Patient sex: M
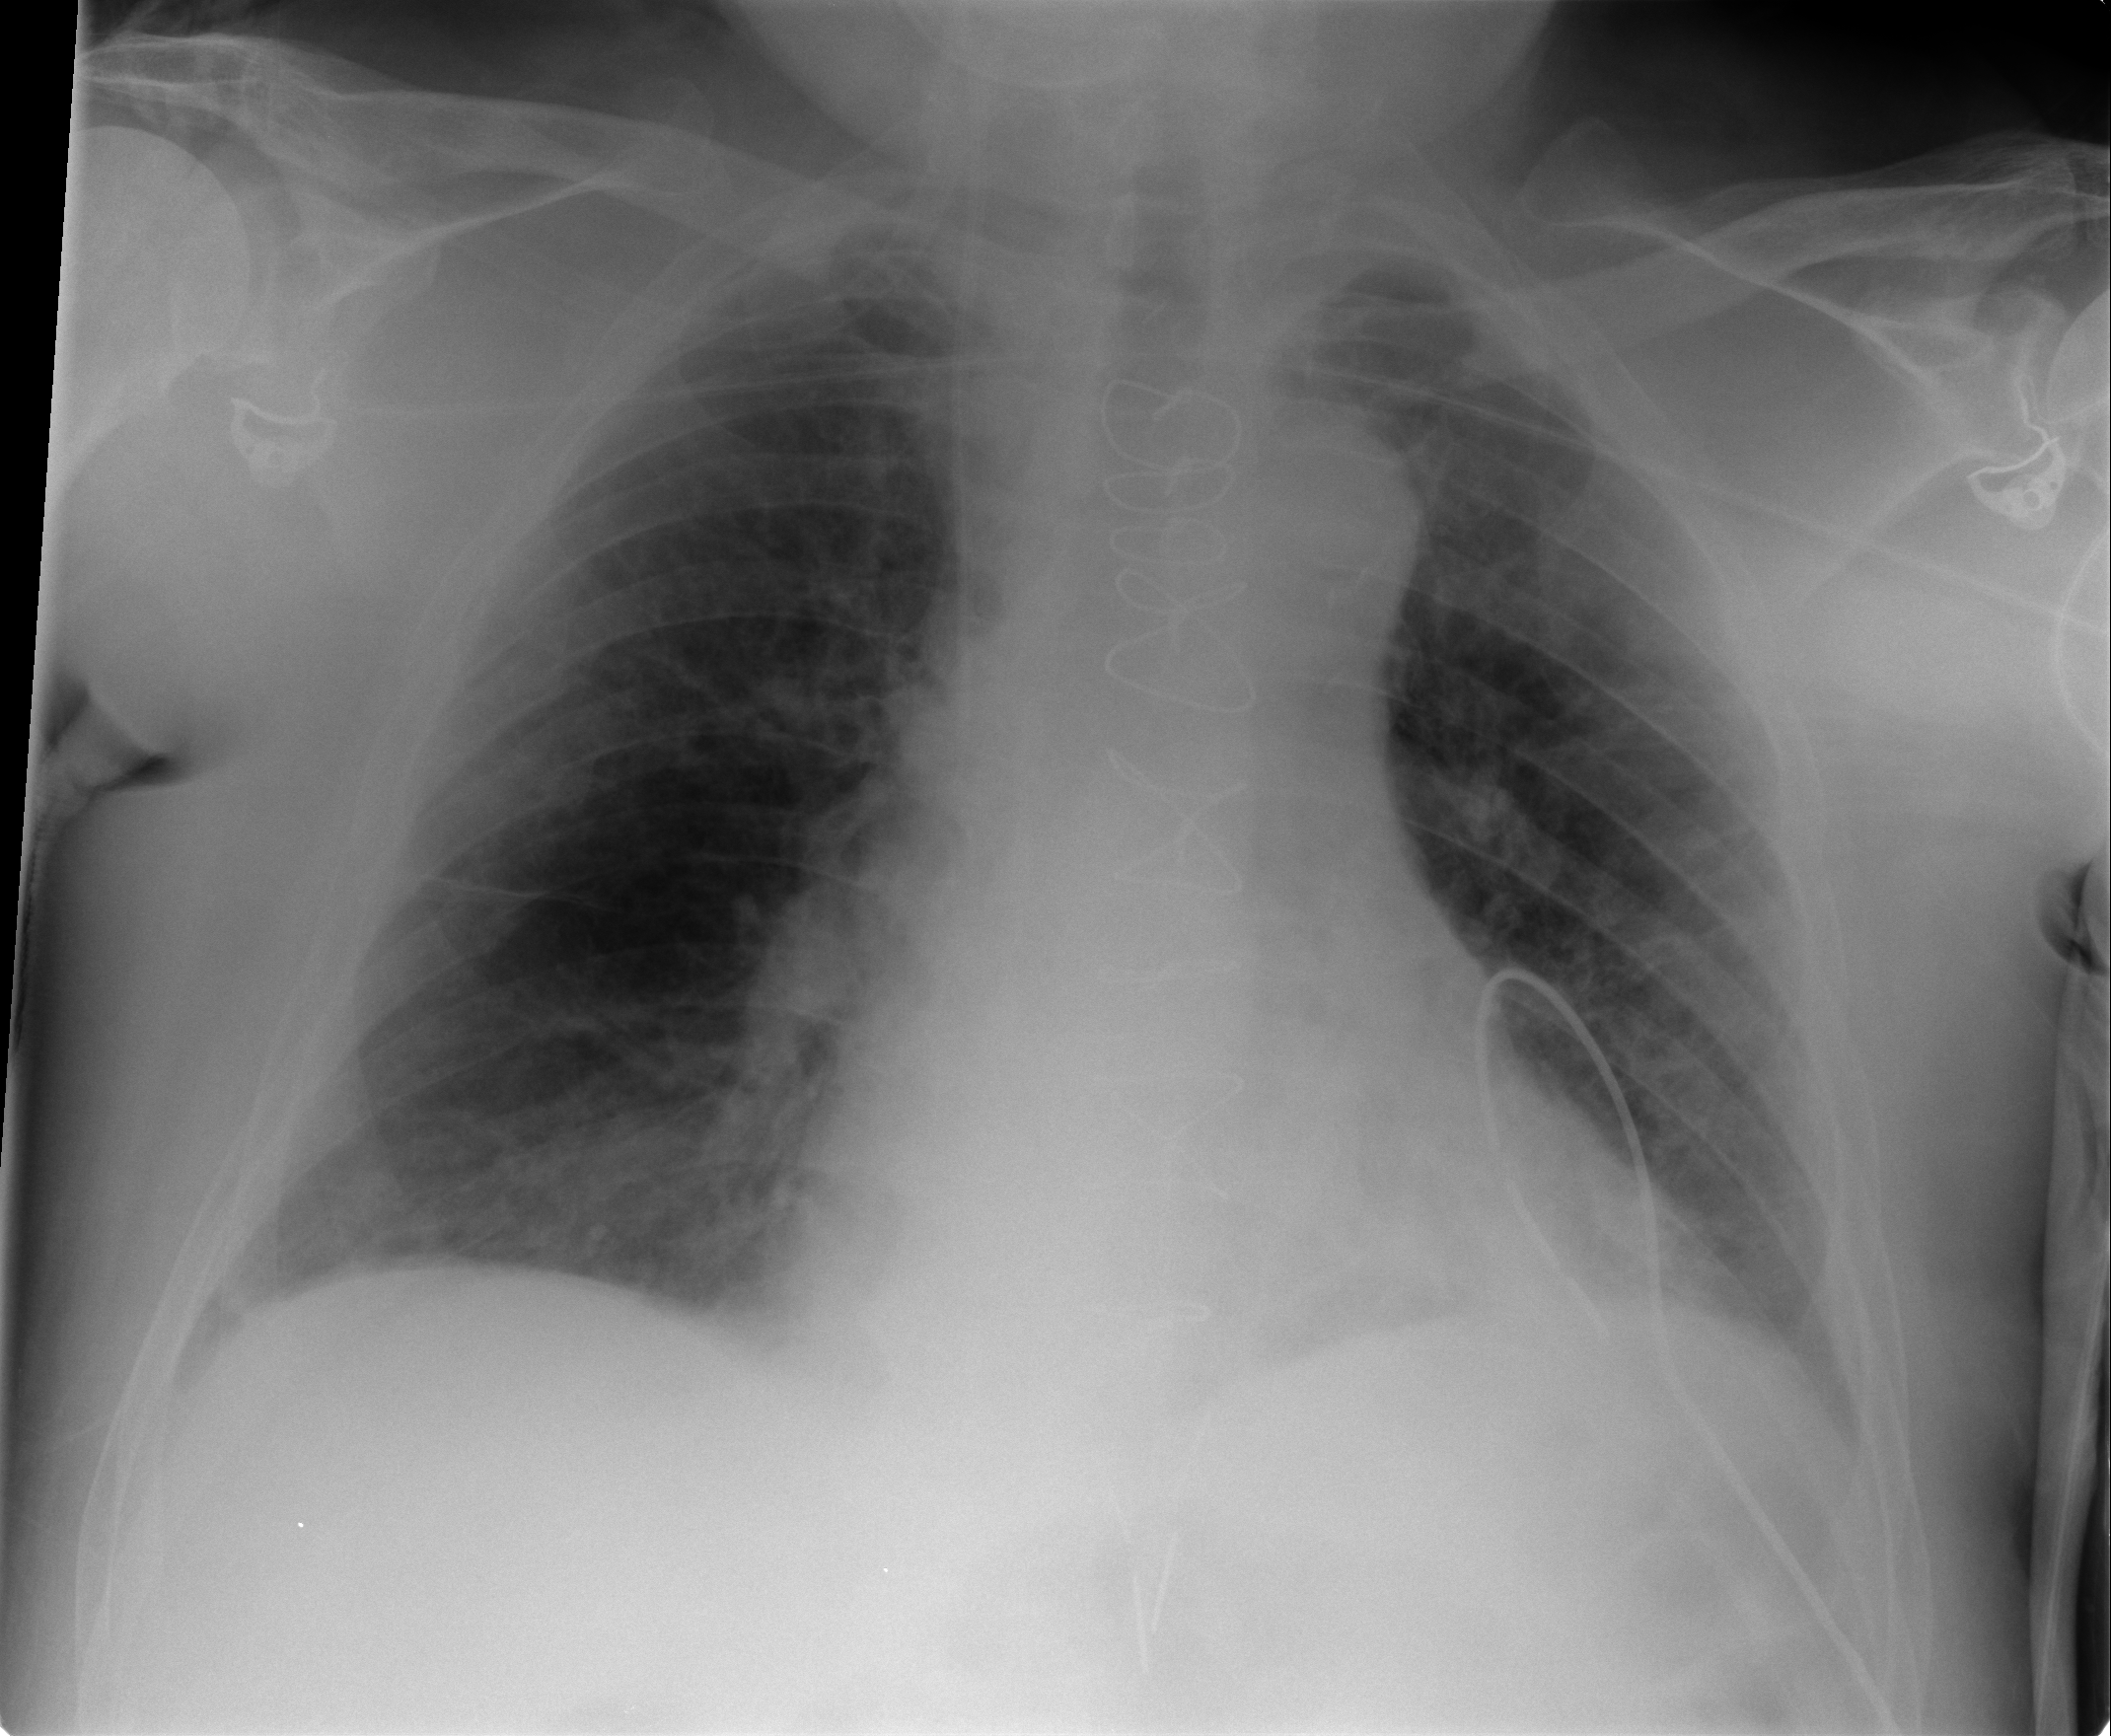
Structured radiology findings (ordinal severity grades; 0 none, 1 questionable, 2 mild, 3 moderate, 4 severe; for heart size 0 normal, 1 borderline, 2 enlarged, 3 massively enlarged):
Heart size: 2
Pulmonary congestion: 2
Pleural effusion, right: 0
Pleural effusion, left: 0
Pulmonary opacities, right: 1
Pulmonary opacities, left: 1
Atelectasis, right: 2
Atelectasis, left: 2